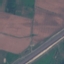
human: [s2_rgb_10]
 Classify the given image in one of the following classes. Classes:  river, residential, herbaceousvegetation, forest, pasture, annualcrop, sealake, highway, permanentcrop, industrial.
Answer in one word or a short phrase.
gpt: Highway